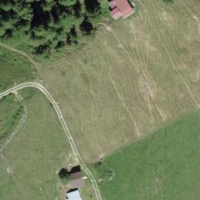
EUNIS habitat code: 26
Species observed at this site:
Arcyptera fusca